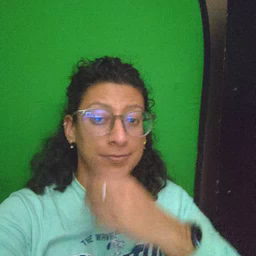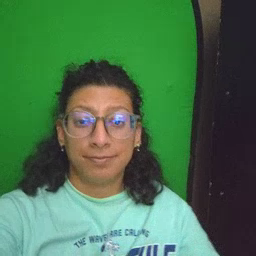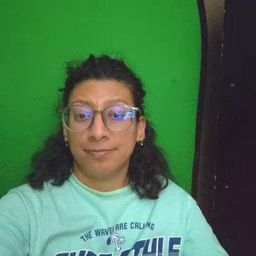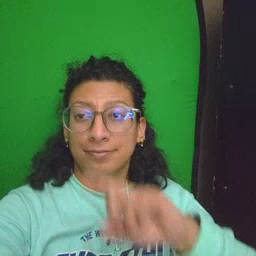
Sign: closet